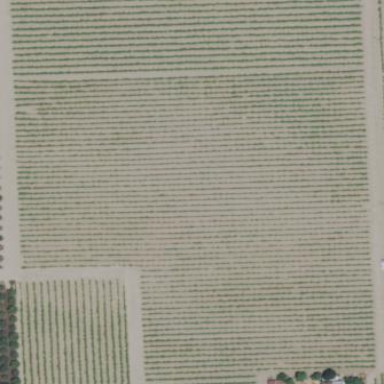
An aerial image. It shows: Vineyard where grapes are grown.